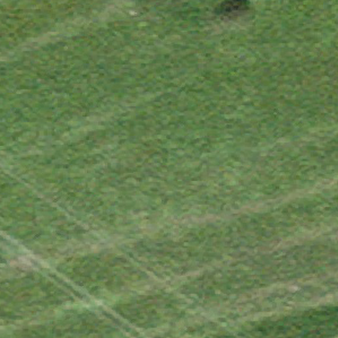
Label: other